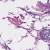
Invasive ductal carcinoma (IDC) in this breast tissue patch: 0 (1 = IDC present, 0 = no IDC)